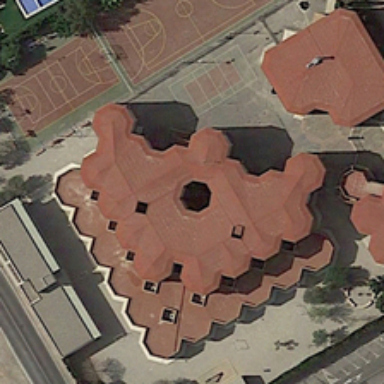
At the corner of the cross are three red roof buildings like honeycomb together with two sports fields .